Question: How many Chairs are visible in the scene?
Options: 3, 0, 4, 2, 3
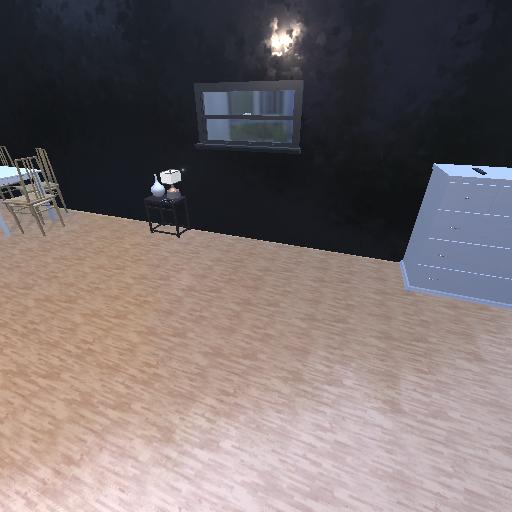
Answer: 3